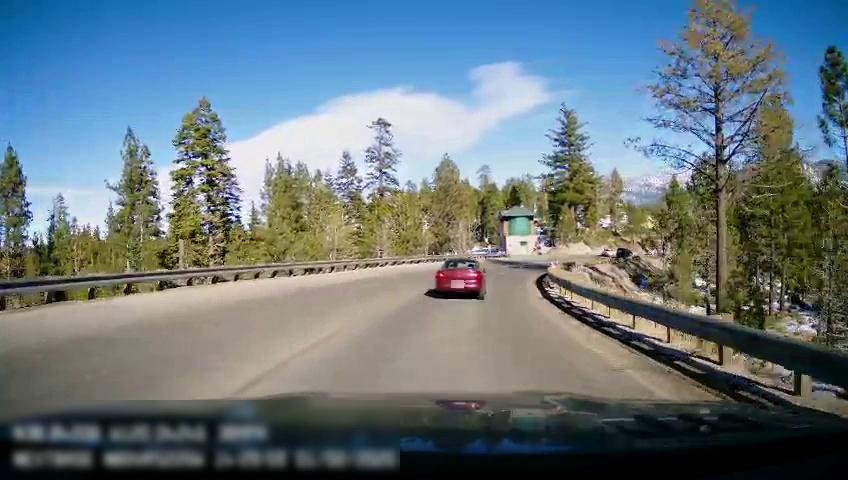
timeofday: Day
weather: Sunny
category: Drivable Space
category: Vehicles | Car
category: Vehicles | SUV
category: Vehicles | Car
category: Lanes | Current Lane
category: Lanes | Opposite Lane
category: Lanes | Current Lane